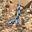
Label: 2